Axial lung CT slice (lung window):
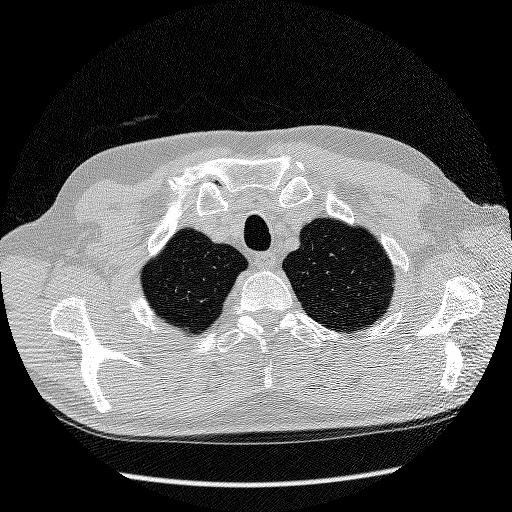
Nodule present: no